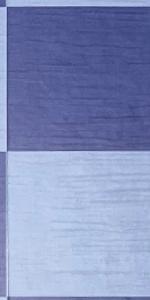
Label: Empty